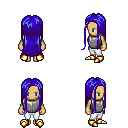
a pixel art fantasy rpg character, female body template, human, tanned skin, steel chest armor, white pants, blue extra-long hairstyle, gold boots, four views (front, back, left, right), 2x2 character sprite sheet, small pixel art, hard edges, no anti-aliasing